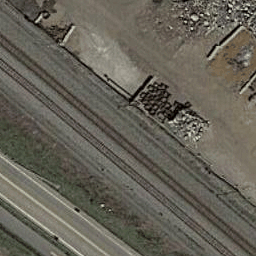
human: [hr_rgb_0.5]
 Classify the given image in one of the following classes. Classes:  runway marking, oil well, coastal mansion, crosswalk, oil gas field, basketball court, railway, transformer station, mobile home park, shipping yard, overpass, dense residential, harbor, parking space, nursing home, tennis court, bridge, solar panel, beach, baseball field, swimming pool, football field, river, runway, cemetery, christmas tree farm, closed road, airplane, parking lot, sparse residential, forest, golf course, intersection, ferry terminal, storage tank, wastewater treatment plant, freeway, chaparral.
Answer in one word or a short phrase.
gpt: railway